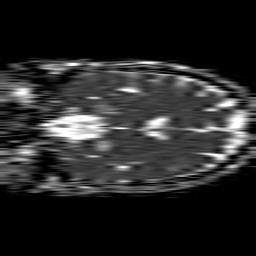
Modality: ADC
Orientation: coronal
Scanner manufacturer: philips
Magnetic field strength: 1.5 T
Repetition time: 4.6 s
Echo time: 0.08941 s